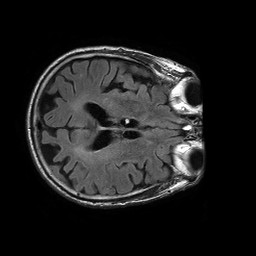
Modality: FLAIR
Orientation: axial
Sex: male
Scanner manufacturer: philips
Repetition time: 11 s
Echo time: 0.125 s